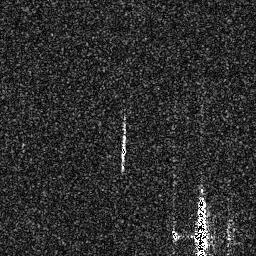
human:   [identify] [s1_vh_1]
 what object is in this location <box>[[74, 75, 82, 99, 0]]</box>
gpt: <ref>1 medium ship at the bottom right</ref>